Question: What is the maximum amount of money that can be robbed from the houses? The connected houses cannot be robbed at the same time.
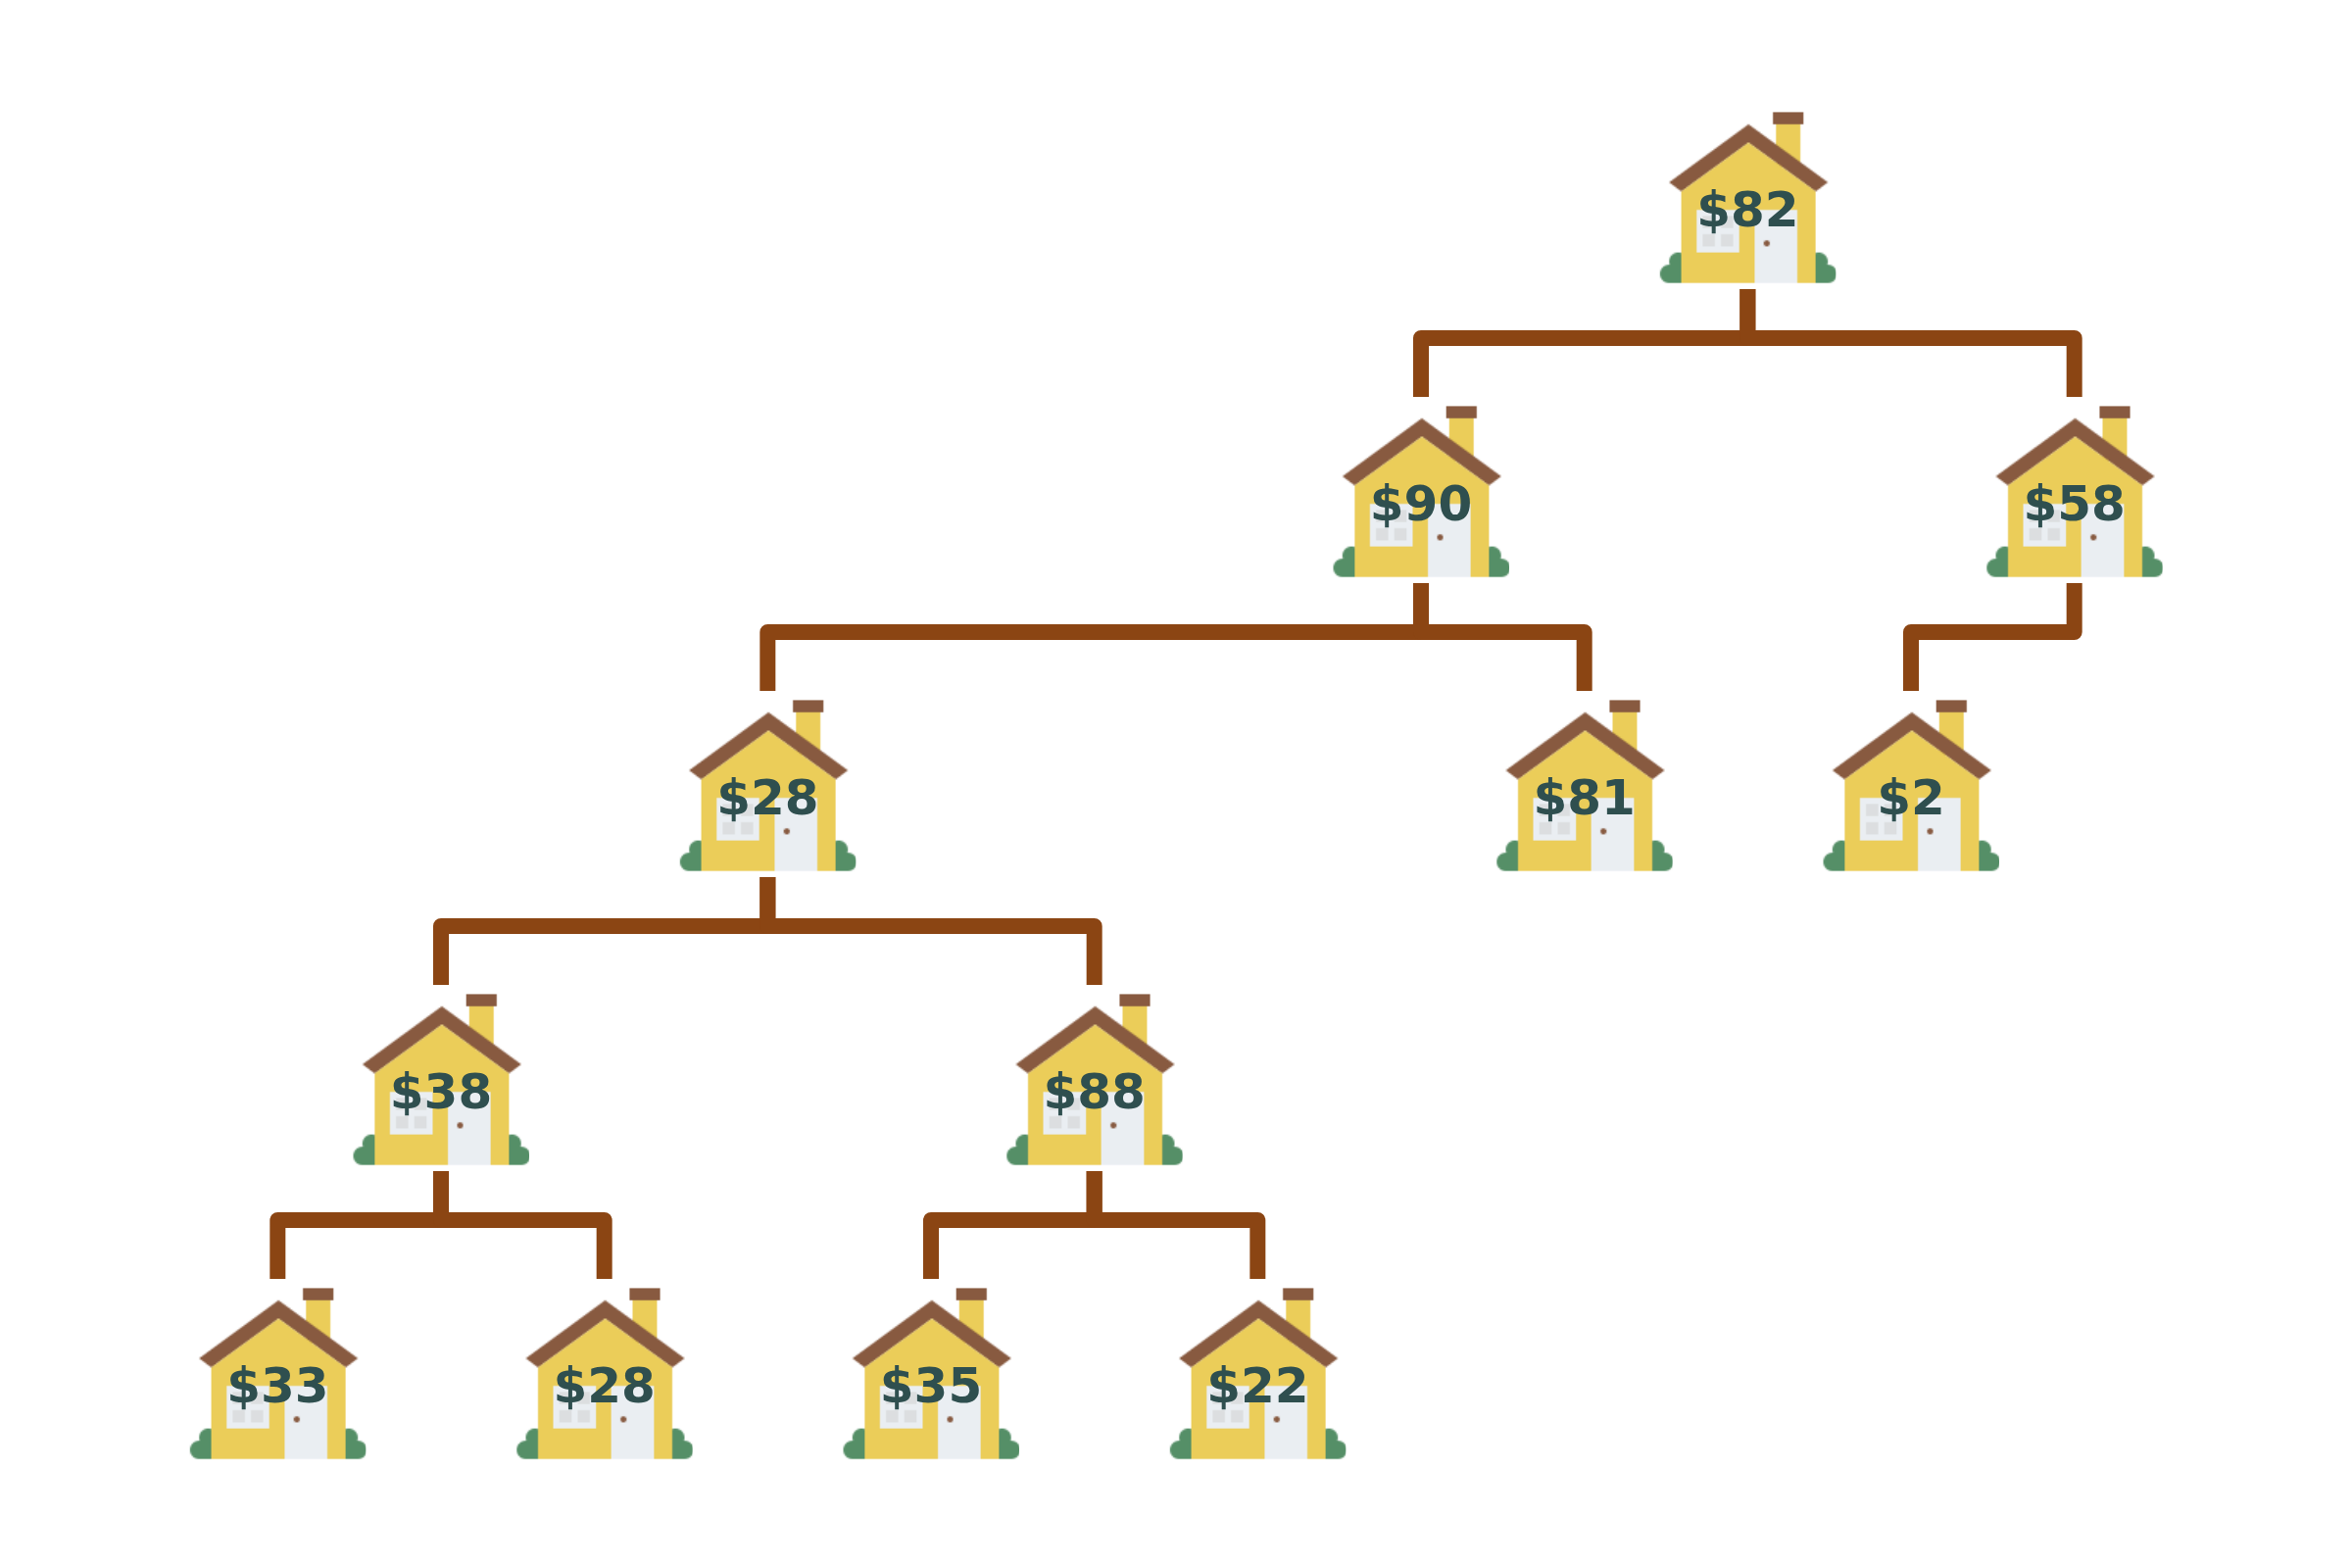
Answer: 314